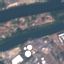
Label: River